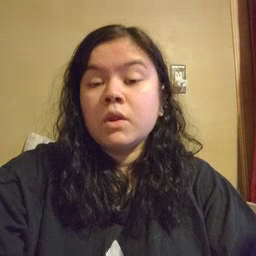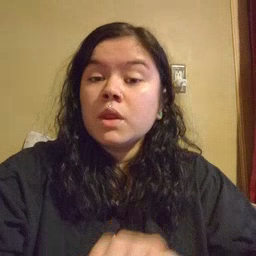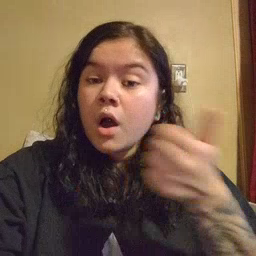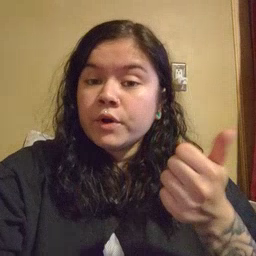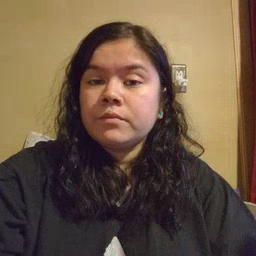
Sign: another